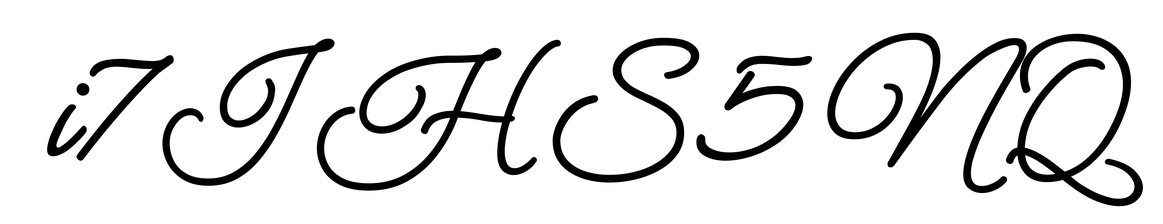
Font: MeowScript-Regular